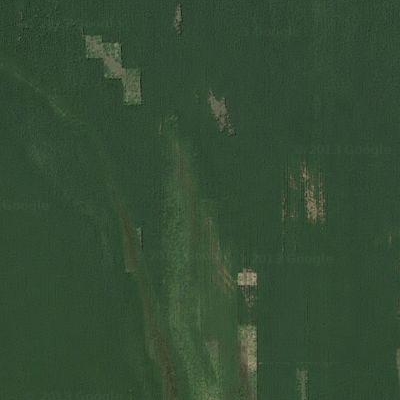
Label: bField